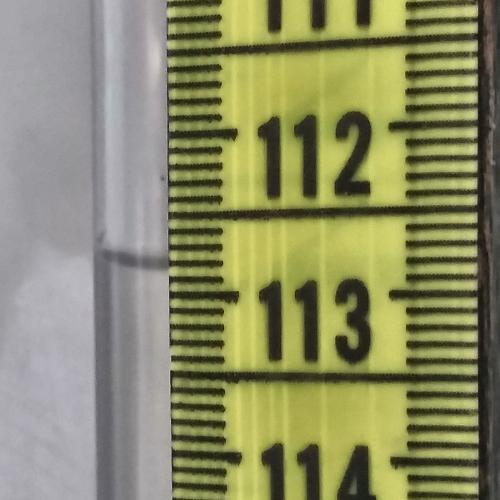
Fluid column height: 112.8 cm